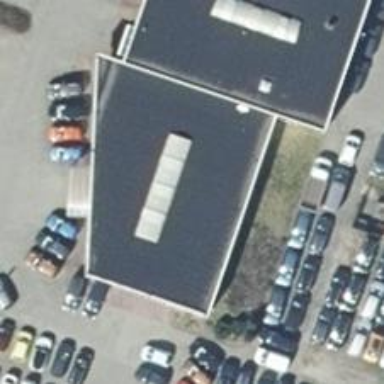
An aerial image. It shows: Car shop.